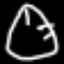
Label: clock